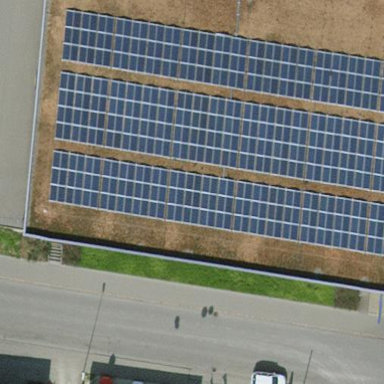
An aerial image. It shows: Solar power generator installed on the roof.